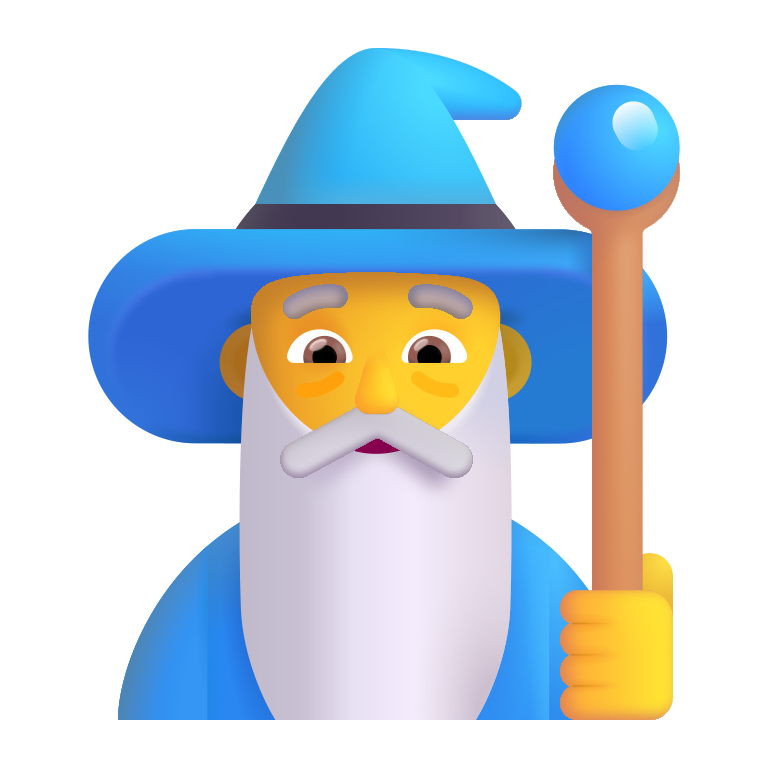
man mage color default